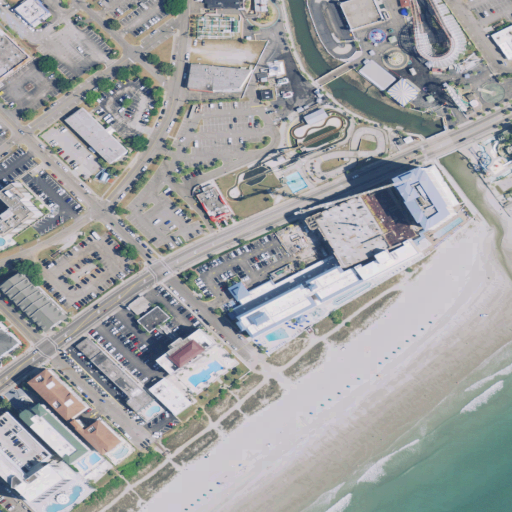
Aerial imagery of beach in South Carolina named Withers Swash containing high intensity development, medium intensity development, open water, barren land, and low intensity development